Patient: sex M, age 78
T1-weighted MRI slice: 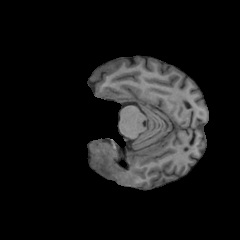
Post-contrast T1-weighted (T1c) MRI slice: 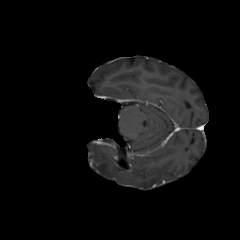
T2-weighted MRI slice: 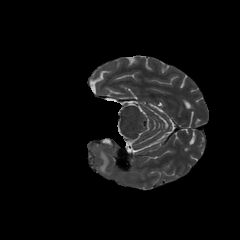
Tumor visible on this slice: yes
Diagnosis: Glioblastoma, IDH-wildtype
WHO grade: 4